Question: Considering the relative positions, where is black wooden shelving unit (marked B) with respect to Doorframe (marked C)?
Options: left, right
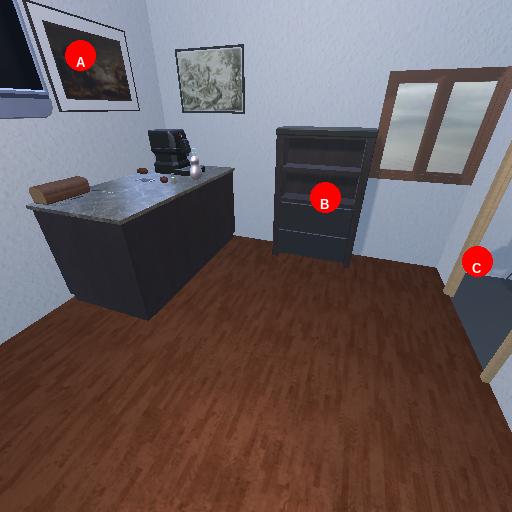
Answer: left